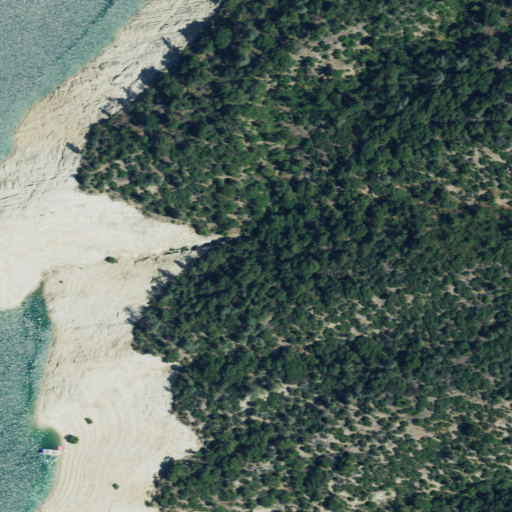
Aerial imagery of valley in California named Jack Hill Ravine containing grassland, herbaceous wetlands, barren land, open water, shrub, and evergreen forest